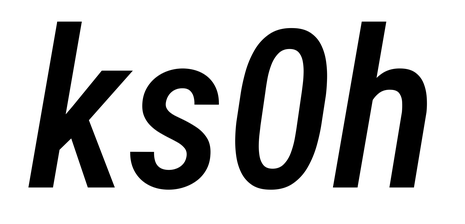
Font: Roboto-Italic_Condensed_Medium_Italic